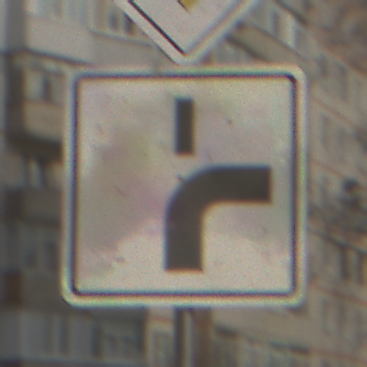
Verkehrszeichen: VerlaufVorfahrtsstrasse8
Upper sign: Vorfahrtsstrasse
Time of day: MorningAfternoon
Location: Outdoor (Urban)
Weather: PartlyCloudy
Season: NotSpecified
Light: Natural